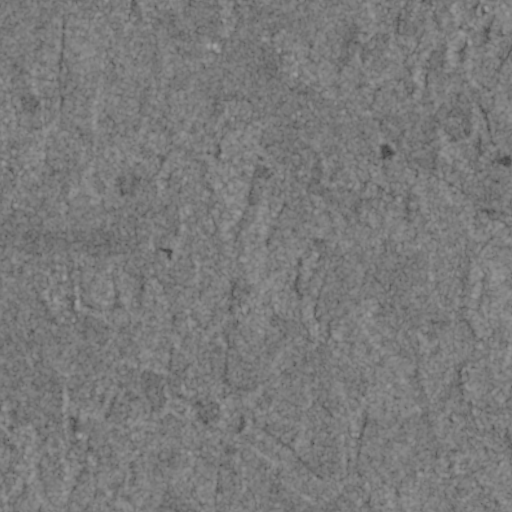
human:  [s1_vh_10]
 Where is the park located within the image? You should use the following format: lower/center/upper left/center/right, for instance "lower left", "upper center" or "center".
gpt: The park is located in the upper center of the image.
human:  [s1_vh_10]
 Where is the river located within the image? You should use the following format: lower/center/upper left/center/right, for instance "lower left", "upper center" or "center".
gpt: The river is located in the lower of the image.
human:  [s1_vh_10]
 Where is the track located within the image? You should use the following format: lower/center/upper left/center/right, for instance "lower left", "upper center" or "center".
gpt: There is no track in the image.

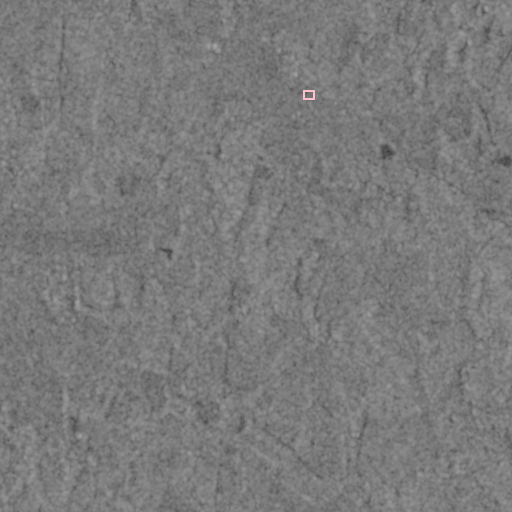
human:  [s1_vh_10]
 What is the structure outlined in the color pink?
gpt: The structure outlined in pink is a park.
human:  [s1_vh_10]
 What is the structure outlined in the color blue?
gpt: There is no blue outline.